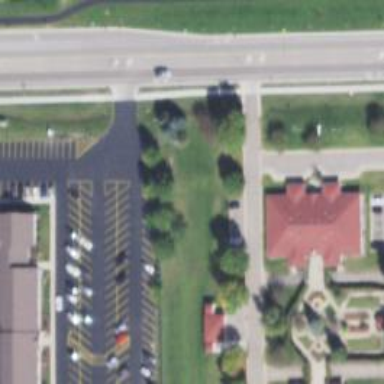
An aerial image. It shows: Asphalt road designated for service vehicles.